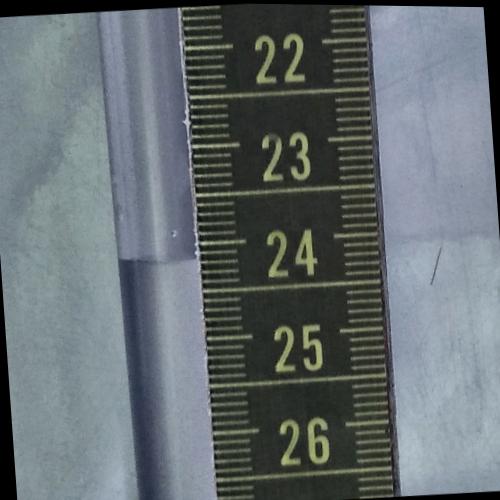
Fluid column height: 24.2 cm